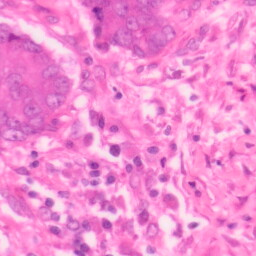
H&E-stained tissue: Colon